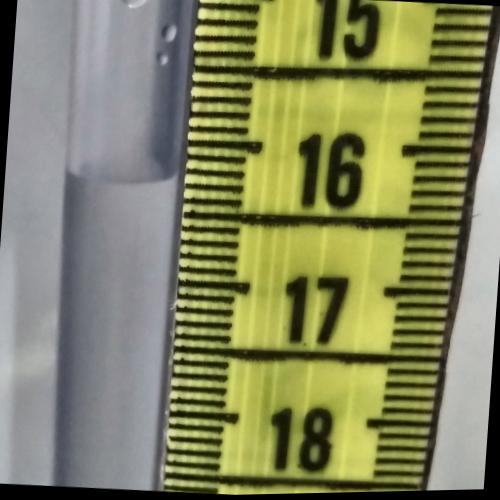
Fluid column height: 16.2 cm